Interaction volume radius: 10 \u00c5
Interaction volume height: 30 \u00c5
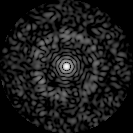
Disorder parameter: 0.8196